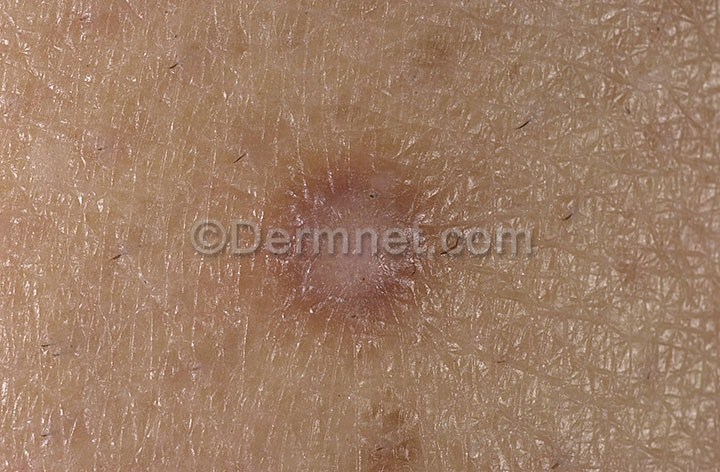
Disease: Seborrheic Keratoses and other Benign Tumors